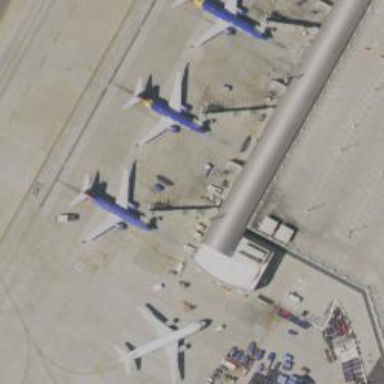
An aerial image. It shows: Airport gate.